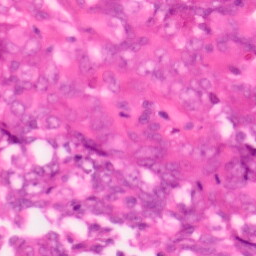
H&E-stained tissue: Colon